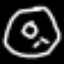
Label: donut